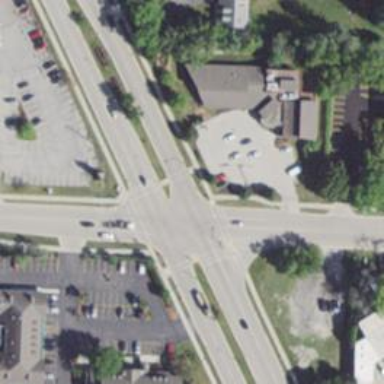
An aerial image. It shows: Crossing road.